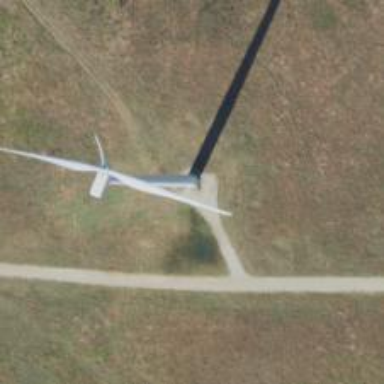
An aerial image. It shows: Wind generator in the form of horizontal axis wind turbine.